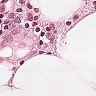
Metastatic tissue present: no